Question: I'm working on displaying search results on a web page. This web page is using twitter bootstrap, but I could not find any bootstrap ready-to-go style for what I wanted. However, I'm not very experienced using twitter bootstrap so there might be something that I'm not aware of.
Since I did not find any twitter bootstrap stuff that suited my needs I have tried the following:
'''
<div id="searchResults" class="inner-content">
<ul class="multiColumn">
<li class="userPresentation userid2">
<a class="removeFromShortList close" href="#" title="shortlist.searchResult.removeFromShortListLabel">
<i class="icon-minus-sign"></i>
</a>
<div class="userContent">
<img class="img-rounded pull-left" src="/assets/img/default_avatar_50x50.png" alt="profileImage">
<a href=" /viewProfile/2" class="userName" title=" Single line">
Single line
</a>
</div>
</li>
</ul>
</div>
'''
With a CSS that looks like this:
'''
.inner-content { /* border */
margin-bottom: 14px;
-webkit-border-radius: 6px;
-moz-border-radius: 6px;
border-radius: 6px;
border: 1px solid rgba(0, 0, 0, 0.25);
-webkit-box-shadow: 0 1px 5px rgba(0, 0, 0, 0.15);
-moz-box-shadow: 0 1px 5px rgba(0, 0, 0, 0.15);
box-shadow: 0 1px 5px rgba(0, 0, 0, 0.15);
overflow: hidden
}
ul.multiColumn,ul.multiColumn li {
margin: 2px;
padding: 0px;
}
ul.multiColumn li.userPresentation {
display: inline-block;
min-height: 54px;
max-height: 54px;
width: 150px;
max-width: 150px;
background-color: #eee;
line-height: 13px;
}
ul.multiColumn li.userPresentation .userContent {
margin: 2px;
font-size: 12px;
}
'''
This seems to work fine, except for this:
1. If one of the user names are wrapped on to two or more lines, those that do not are pushed down as show on the picture below.
2. I would like the overflowing text to be hidden and a ... to be displayed. Here I probably need to use a jquery plugin?
3. I am no able to center the user names vertically.
This is the result on some test data:
If there are any CSS or Bootstrap Guru's out there, I would very much appreciate a helping hand here. If there's any nice Bootstrap way to show such data that takes media-width into account, that would be super ;)
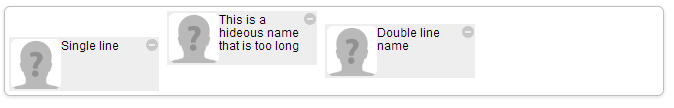
Answer: 1. Just add vertical-align: bottom;: ul.multiColumn li.userPresentation {
display: inline-block;
min-height: 54px;
max-height: 54px;
width: 150px;
max-width: 150px;
background-color: #eee;
line-height: 13px;
vertical-align: bottom;
}
2. For the overflow ellipsis, use this: ul.multiColumn li.userPresentation .userContent a {
display: inline-block;
white-space: nowrap;
width: 100%;
overflow: hidden;
text-overflow: ellipsis;
vertical-align: center;
}
3. After applying the above, it becomes vertically centered.